九年级 · 计数
(8分)我校社团活动中其中4个社团报名情况（每人限报一个社团）：合唱有36人参加,民乐有30人参加,足球有22人参加,篮球社团有12人参加,回答下列问题:（1）若从4个社团里抽取一位学生,则抽到哪个社团的学生的可能性最大?哪个社团的学生的可能性最小?（2）若篮球队还有一个名额，小王、小李都想参加，决定采取抛郑一枚各面分别标有1,2,3,4的正四面体骰子的方法来确定,具体规则是：“每人各抛郑一次,若小王郑得着地一面的数字比小李掷得着地一面的数字小,这次机会给小王,否则给小李”试用“列表法或画树状图”的方法分析，这个规则对双方是否公平？
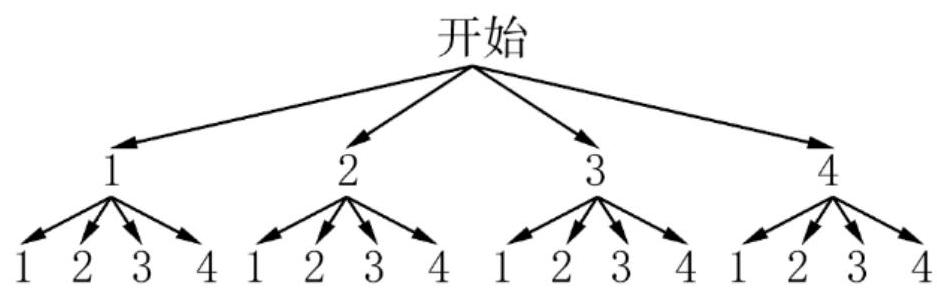
答案: 解:(1)抽到合唱社团的可能性最大,抽到篮球社团的可能性最小.(2)不公平．画树状图法说明（如图)由此可知,共有16种等可能结果.其中小王掷得数字比小李郑得数字小的有6种:(1，2)，(1，3)，(1，4)，(2，3)，(2,4),(3,4$)$.小王胜的可能性小于小李胜的可能性,所以不公平.